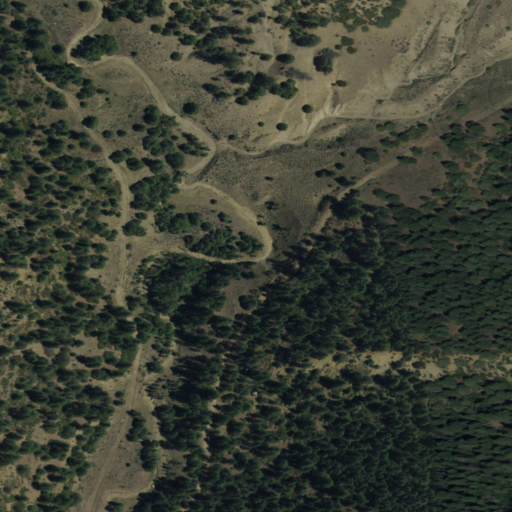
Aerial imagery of valley in New Mexico named Miller Canyon containing shrub, evergreen forest, and woody wetlands